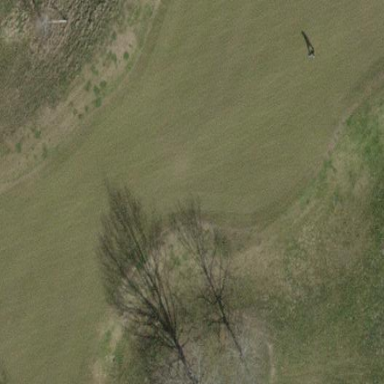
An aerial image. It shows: Green golf area with grass land use.